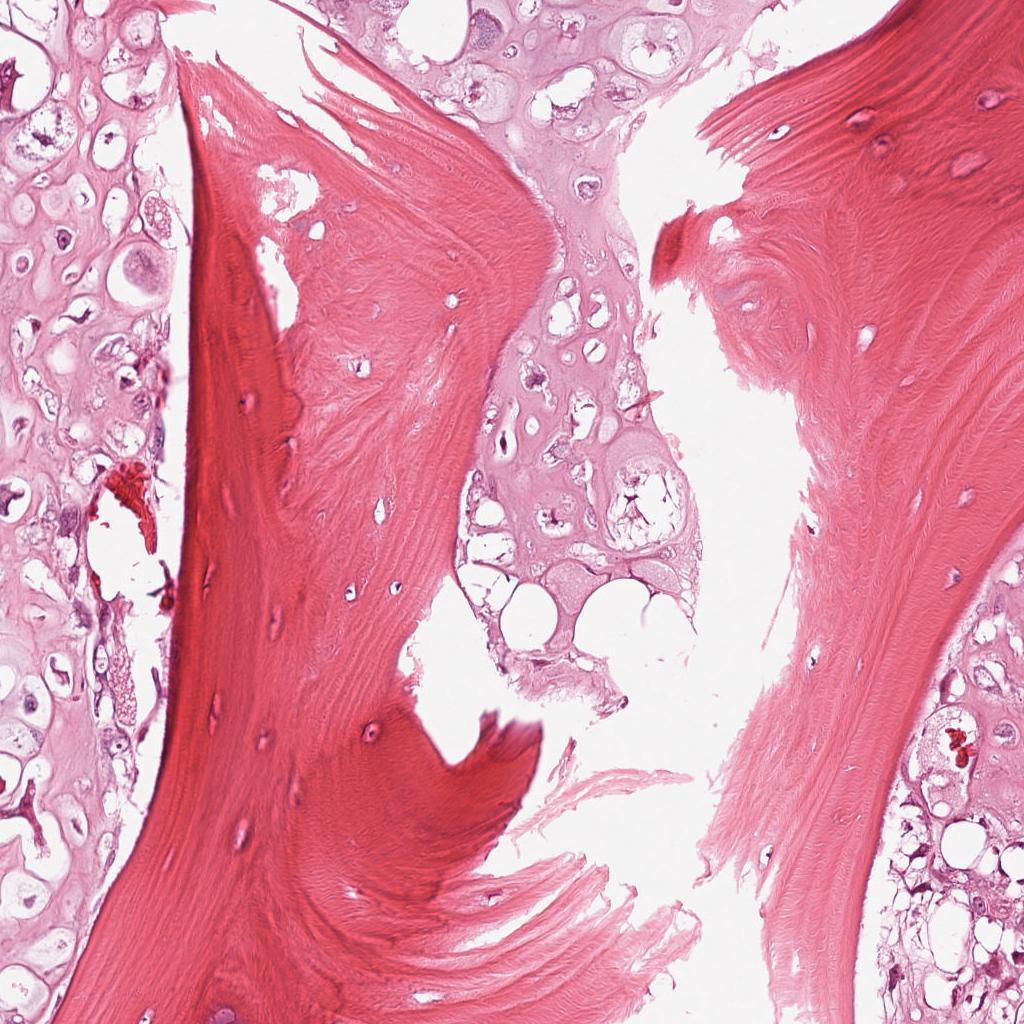
Label: Viable